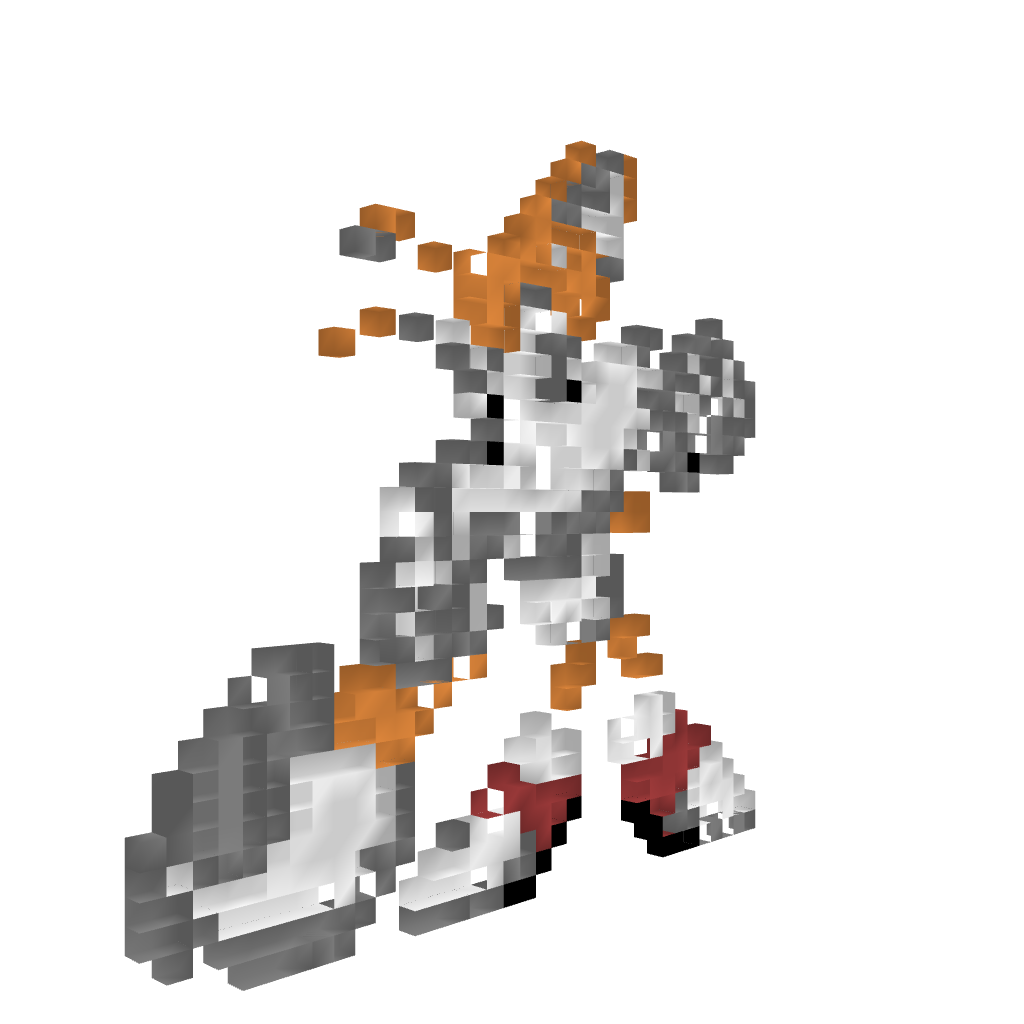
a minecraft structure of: Tails from Sonic 2 bad low quality